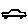
Label: car